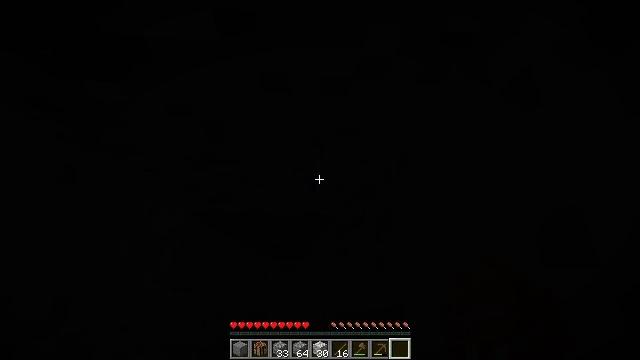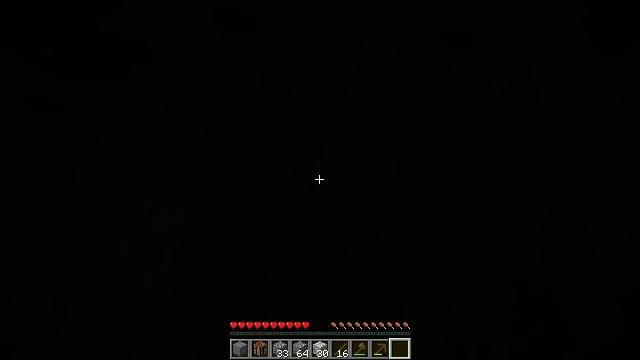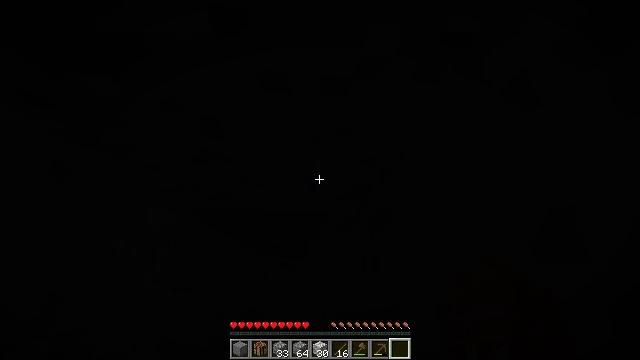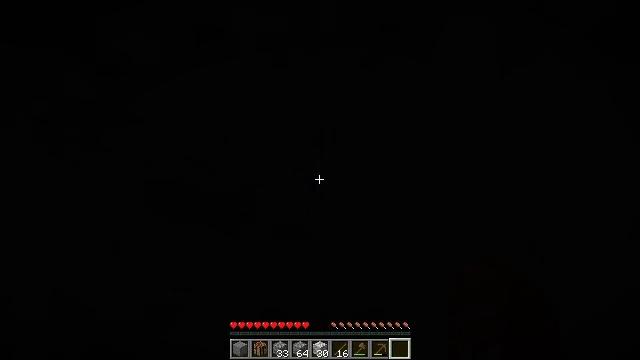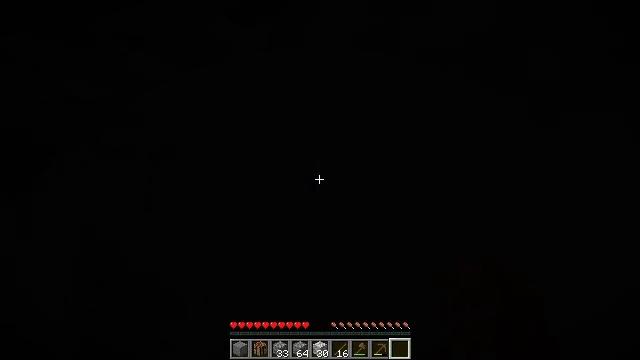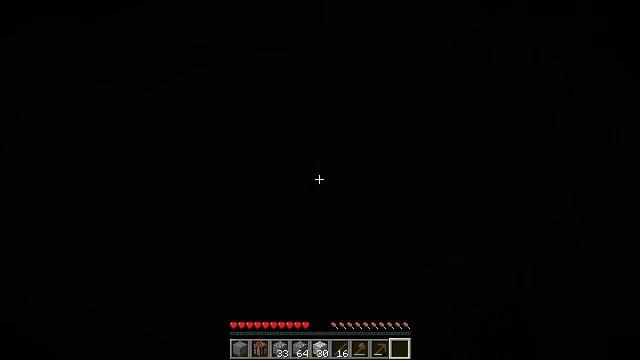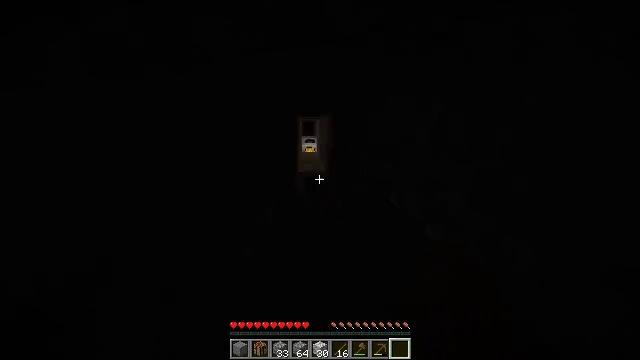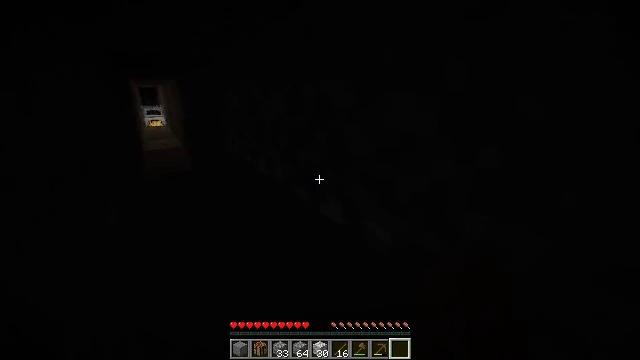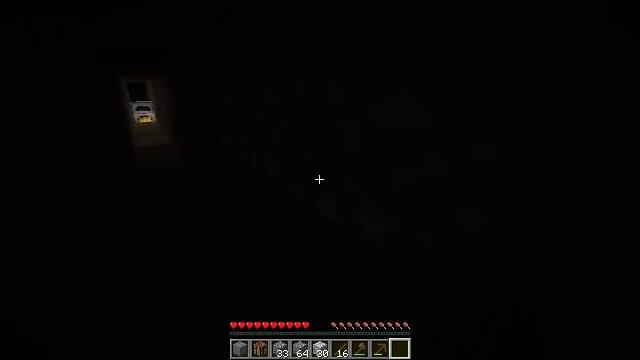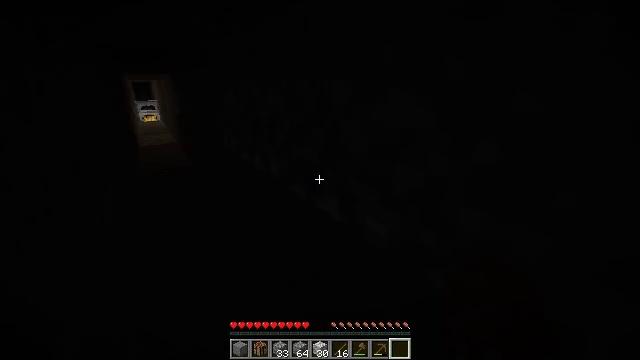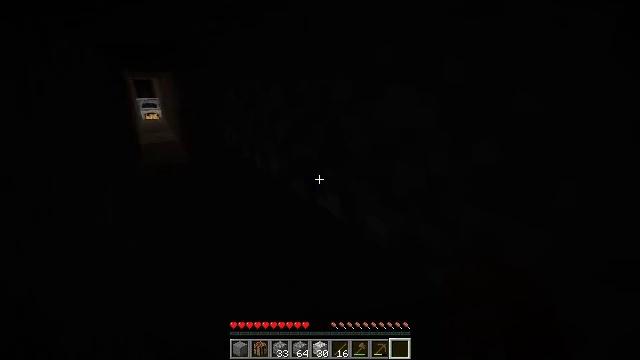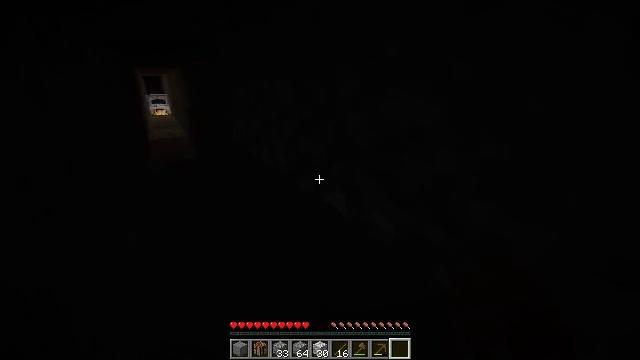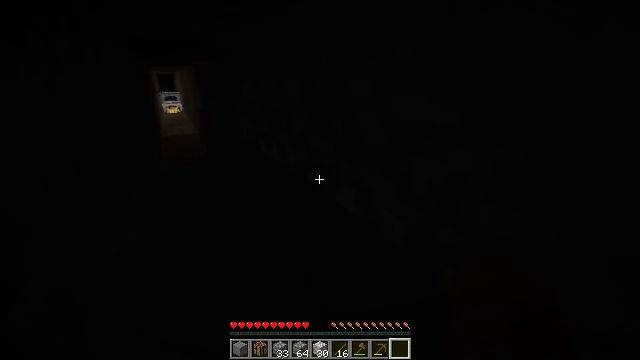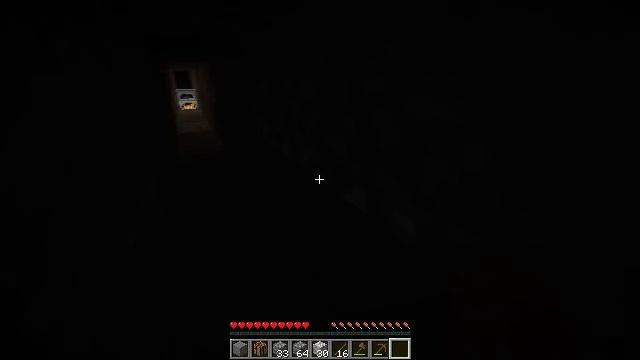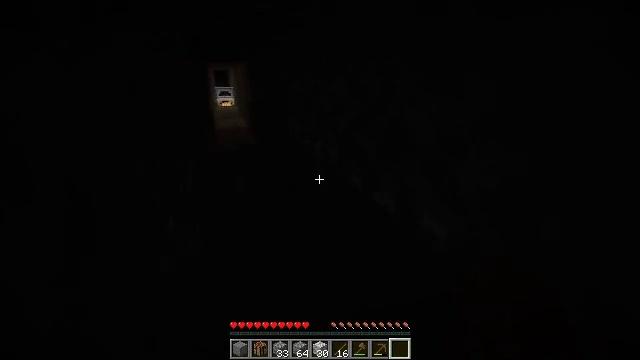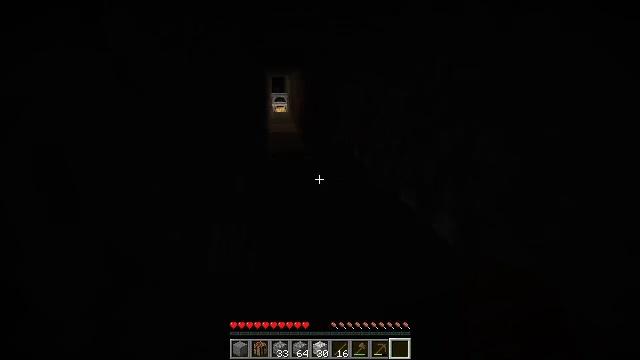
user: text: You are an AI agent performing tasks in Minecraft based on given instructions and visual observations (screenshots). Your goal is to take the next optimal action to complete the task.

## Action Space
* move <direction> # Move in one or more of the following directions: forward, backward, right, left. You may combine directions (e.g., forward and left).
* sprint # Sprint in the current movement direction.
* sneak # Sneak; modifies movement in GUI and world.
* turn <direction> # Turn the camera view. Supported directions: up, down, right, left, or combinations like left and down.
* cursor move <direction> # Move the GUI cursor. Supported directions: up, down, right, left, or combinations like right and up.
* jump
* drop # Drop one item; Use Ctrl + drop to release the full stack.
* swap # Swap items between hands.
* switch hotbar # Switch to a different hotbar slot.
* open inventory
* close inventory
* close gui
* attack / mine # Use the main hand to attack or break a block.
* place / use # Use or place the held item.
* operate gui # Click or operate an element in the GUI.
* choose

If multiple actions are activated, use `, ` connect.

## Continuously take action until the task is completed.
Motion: motion action
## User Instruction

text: Smash the furnace to retrieve it.
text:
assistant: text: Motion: no_op
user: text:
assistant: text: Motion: turn right
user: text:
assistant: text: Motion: turn right and down
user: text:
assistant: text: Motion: turn right and down
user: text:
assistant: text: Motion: turn right and down
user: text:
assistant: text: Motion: turn right and down
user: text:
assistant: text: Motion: turn right and down
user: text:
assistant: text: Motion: turn right
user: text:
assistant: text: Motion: no_op
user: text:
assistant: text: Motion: no_op
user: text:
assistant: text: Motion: turn left
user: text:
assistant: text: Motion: turn left
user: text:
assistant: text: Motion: turn left
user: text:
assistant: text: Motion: turn left
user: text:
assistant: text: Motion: move forward, turn left and up
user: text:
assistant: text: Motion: move forward, turn left and up
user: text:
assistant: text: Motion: move forward, turn left
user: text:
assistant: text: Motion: move forward
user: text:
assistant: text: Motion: move forward
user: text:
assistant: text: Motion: move forward
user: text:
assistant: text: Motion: move forward
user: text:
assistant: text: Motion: move forward
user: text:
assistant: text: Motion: move forward
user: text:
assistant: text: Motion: move forward
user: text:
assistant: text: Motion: move forward
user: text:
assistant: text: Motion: move forward
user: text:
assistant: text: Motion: move forward
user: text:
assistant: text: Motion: move forward
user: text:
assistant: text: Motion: move forward
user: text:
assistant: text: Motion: move forward